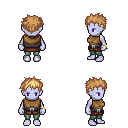
a pixel art fantasy rpg character, female body template, dark elf, purple skin, leather chest armor, teal pants, light blonde bedhead hairstyle, bracelets, four views (front, back, left, right), 2x2 character sprite sheet, small pixel art, hard edges, no anti-aliasing